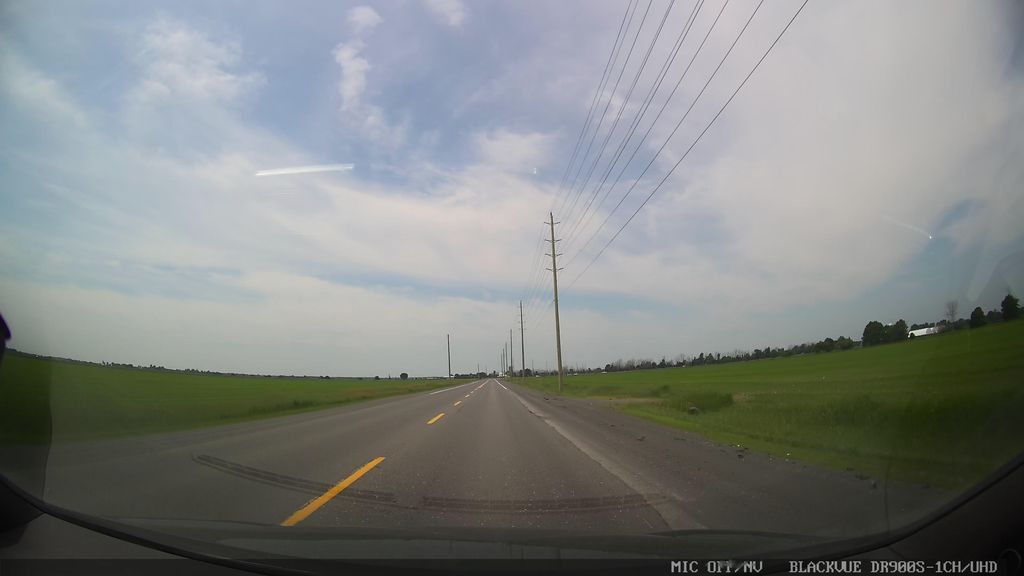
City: ottawa-gatineau